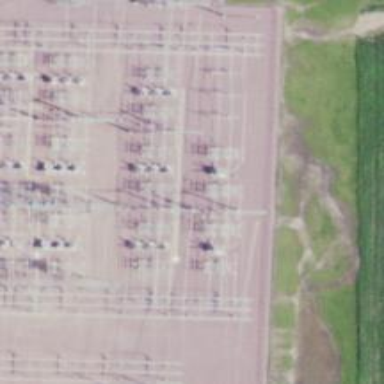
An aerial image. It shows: Switch used for power control.